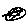
Label: star